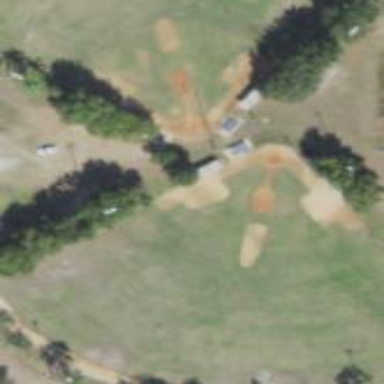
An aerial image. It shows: Baseball pitch for leisure land activities.